Chest X-ray. View position: AP
Patient age: 30
Patient sex: F
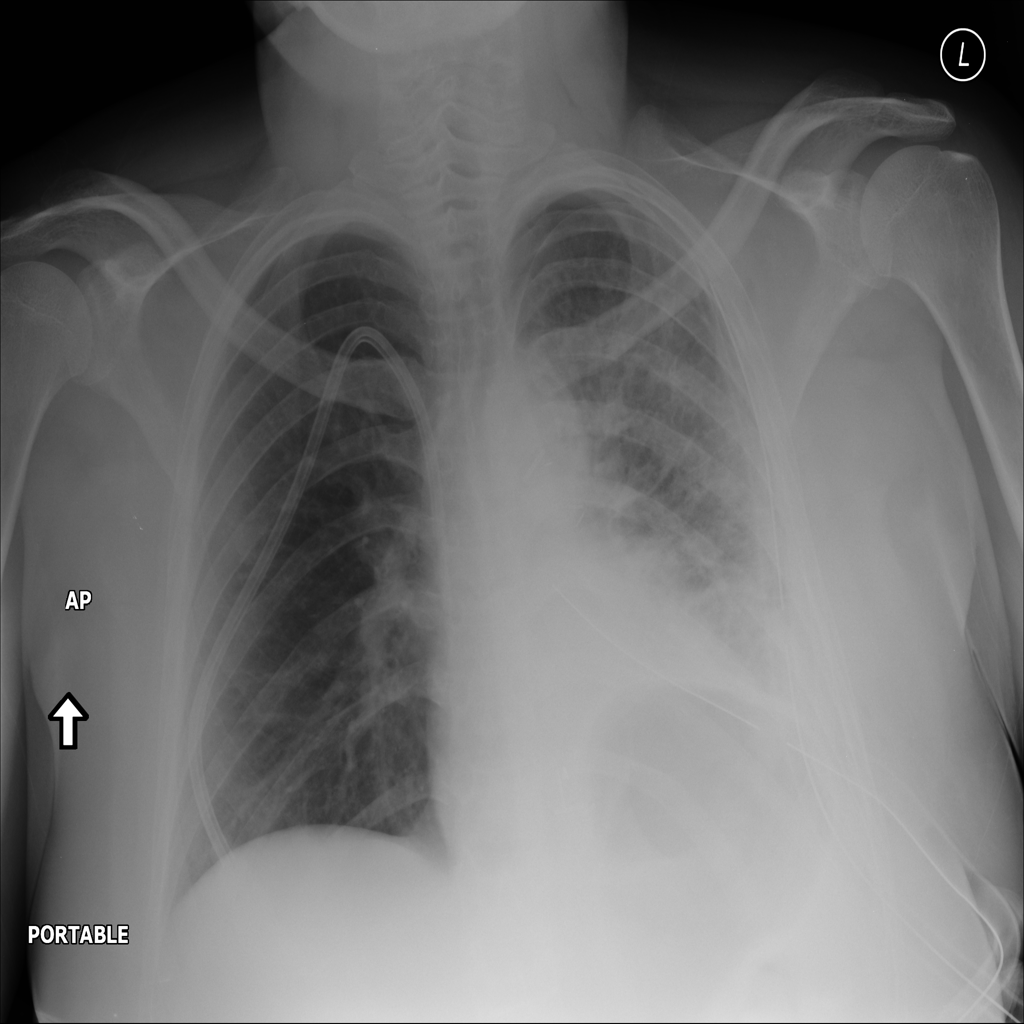
Finding: Pneumothorax